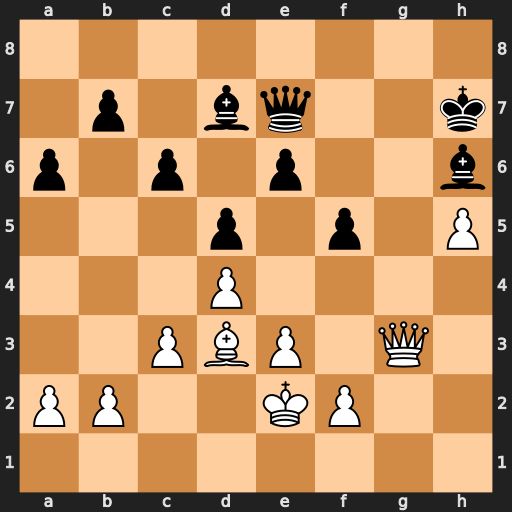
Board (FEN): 8/1p1bq2k/p1p1p2b/3p1p1P/3P4/2PBP1Q1/PP2KP2/8
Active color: w
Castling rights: -
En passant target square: -
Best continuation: Qg6+ Kh8 Qxh6+